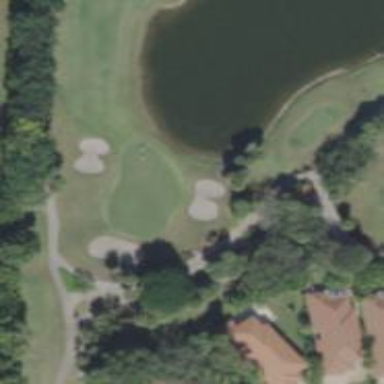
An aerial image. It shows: View of golf hole.